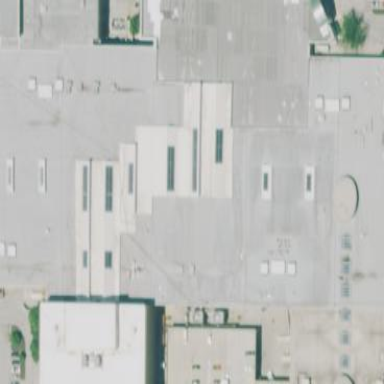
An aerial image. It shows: Mall building.